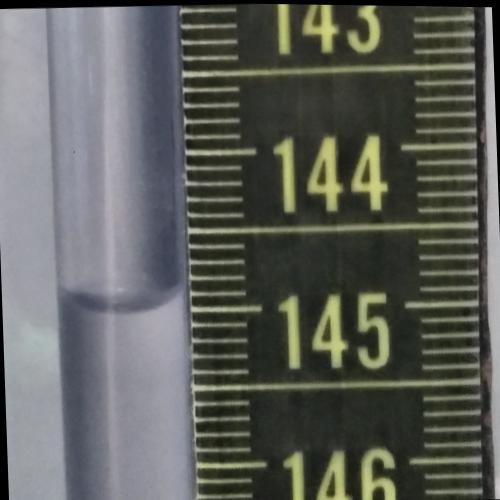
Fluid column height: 145.0 cm